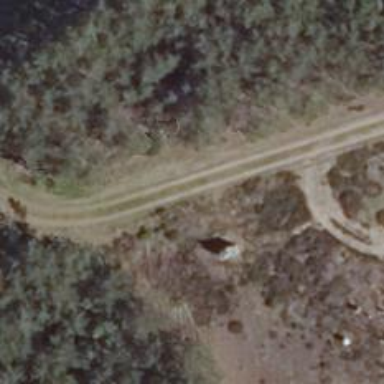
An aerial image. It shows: Service road.